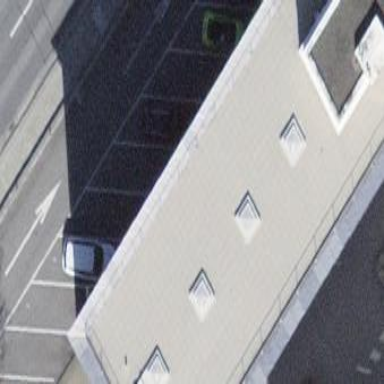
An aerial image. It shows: Office building.